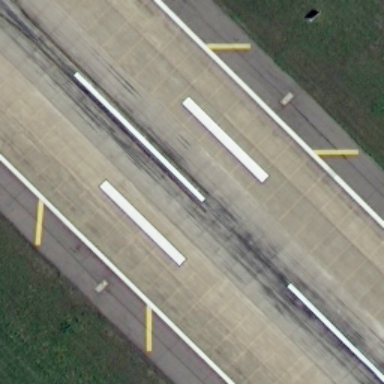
It is a straight runway with some mark lines on it .